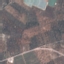
Land use / land cover class: PermanentCrop